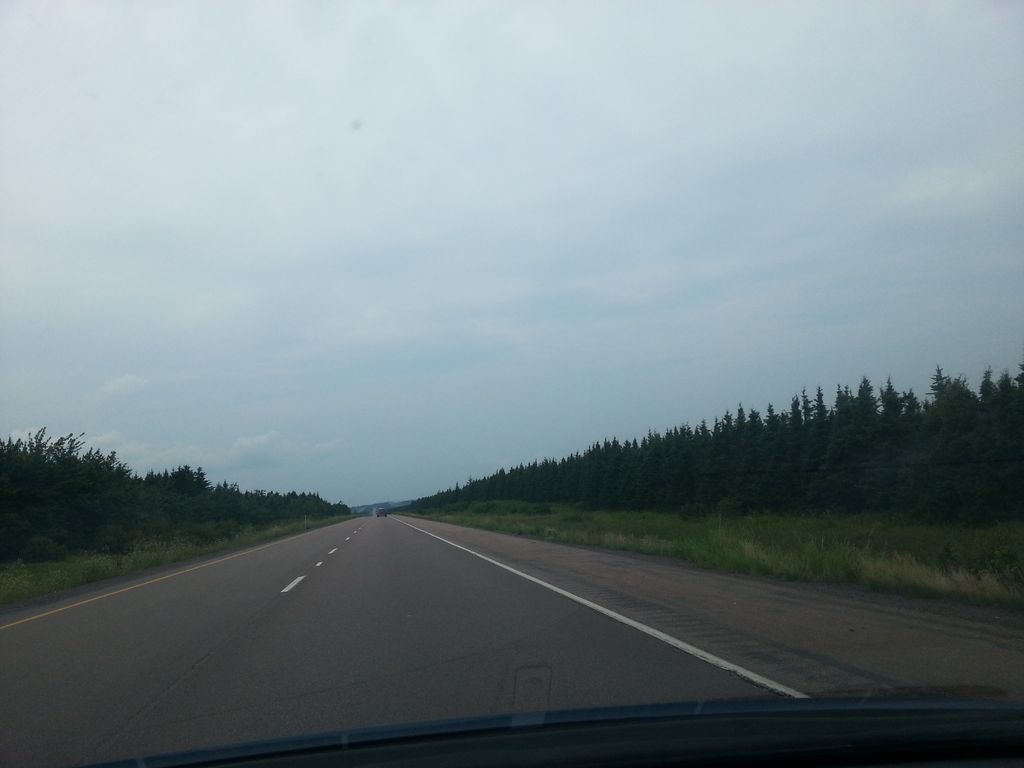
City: charlottetown